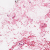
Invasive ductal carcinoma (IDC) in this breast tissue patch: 0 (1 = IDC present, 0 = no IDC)